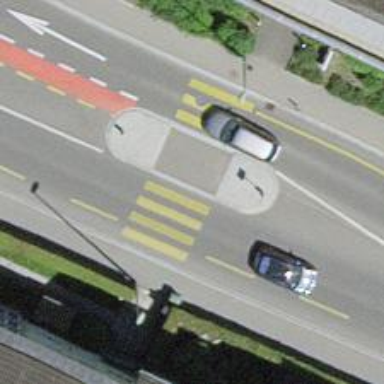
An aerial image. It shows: Zebra crossing on the road.